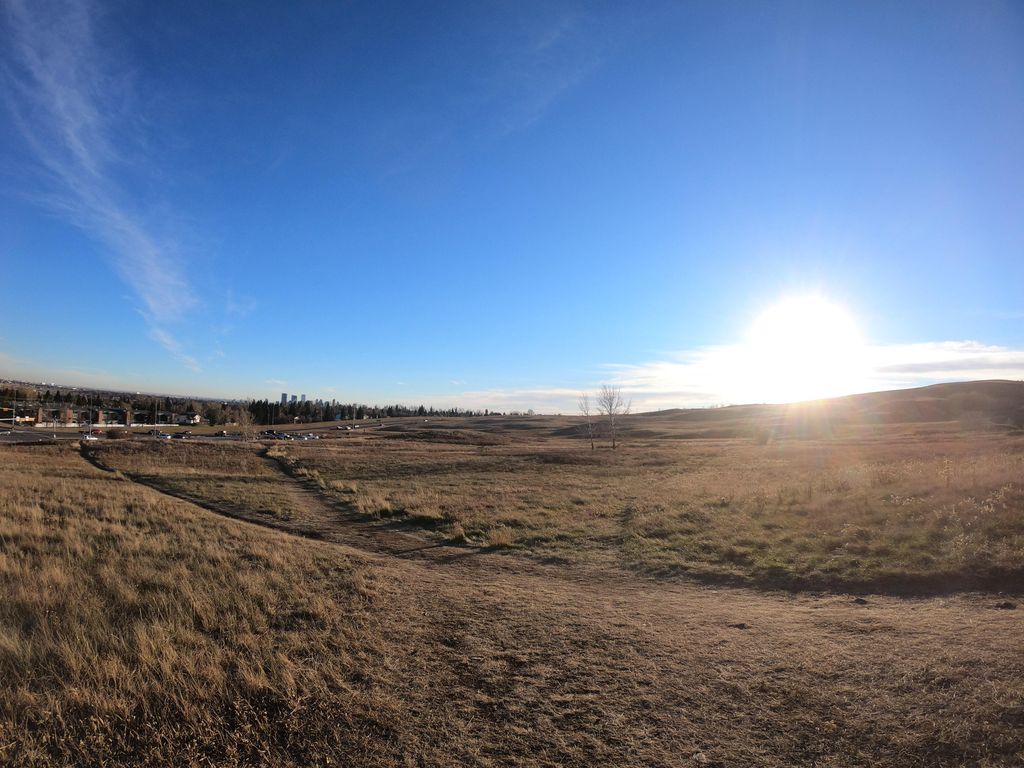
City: calgary